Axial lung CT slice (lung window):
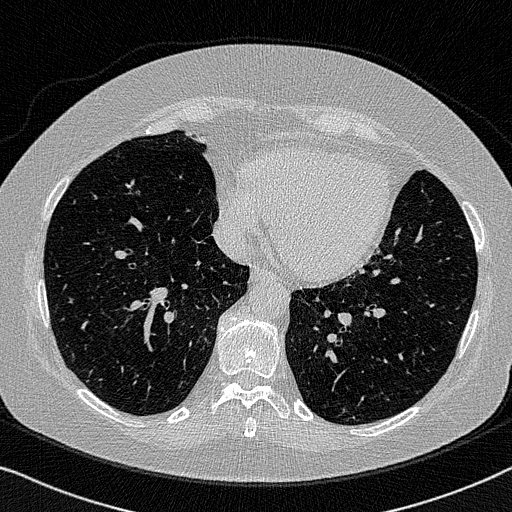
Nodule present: no